Question:
I was wondering if someone knows how I can get the missing results from the 2nd column ("As-IS-Rownumber", which are yellow). As example which shows the desired outcome, I added the 1st column("To-Be - Desired").
BTW I work with MS SQL.
I want a rownumber based on the columns KlantID and Repeat. However, when I use 'partition by', 'rank' or 'dense_rank', I don't get the desired outcome, because of my last column.
I hope some1 can help me out.
## DDL
'''
create table tbl (
ToBeSubRow INT,
AsIsSubrow INT,
Rownumber INT,
KlantID INT,
Repeat CHAR(3)
)
insert tbl (ToBeSubRow, AsIsSubrow, Rownumber, KlantID, Repeat)
values (1,1,1,1,'NO'),
(2,null,2,1,'YES'),
(3,null,3,1,'YES'),
(1,1,4,1,'NO'),
(2,null,5,1,'YES'),
(1,1,5,2,'NO'),
(2,null,6,2,'YES'),
(3,null,7,2,'YES')
'''
Thanks
Martijn
<URL>
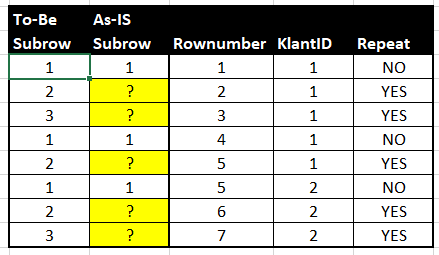
Answer: This keys on Repeat only
If a new 'KlantID' does not start on 'no' it breaks
'''
declare @T table (Rownumber INT, Subrow INT, Unq INT, KlantID INT, Repeat CHAR(3));
insert @T (Rownumber, Subrow , Unq , KlantID , Repeat)
values (1, null, 1 , 1, 'NO'),
(2, null, null, 1, 'YES'),
(3, null, null, 1, 'YES'),
(4, null, 2, 1, 'NO'),
(5, null, null, 1, 'YES'),
(6, null, 1, 2, 'NO'),
(7, null, null, 2, 'YES'),
(8, null, null, 2, 'YES');
with CTEno as
( select T.Rownumber
, ROW_NUMBER() over (order by T.Rownumber) as r4
from @T T
where T.Repeat = 'No'
)
select t.*
, ISNULL(n.r4, (select top 1 n.r4 from CTEno n where n.Rownumber < t.Rownumber order by n.r4 desc)) as grp
, ROW_NUMBER() over (partition by (ISNULL(n.r4, (select top 1 n.r4 from CTEno n where n.Rownumber < t.Rownumber order by n.r4 desc)))
order by T.Rownumber) grpRow
from @T T
left join CTEno N
on T.Rownumber = N.Rownumber
order by T.Rownumber;
'''